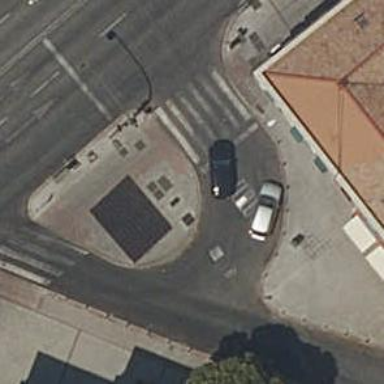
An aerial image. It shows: Crossing with traffic signals.